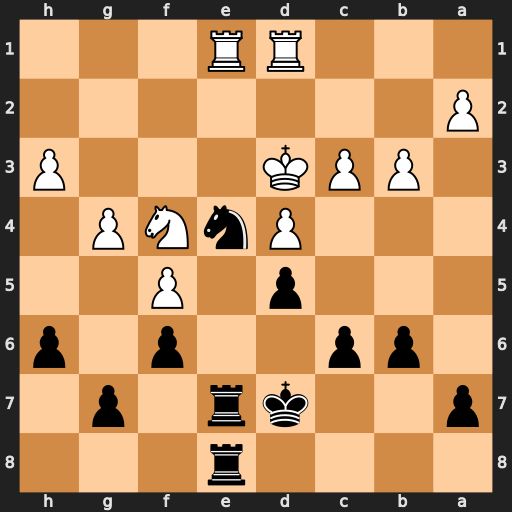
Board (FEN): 4r3/p2kr1p1/1pp2p1p/3p1P2/3PnNP1/1PPK3P/P7/3RR3
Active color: b
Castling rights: -
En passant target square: -
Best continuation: Nf2+ Kd2 Nxd1